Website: walmart
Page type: orders-overview
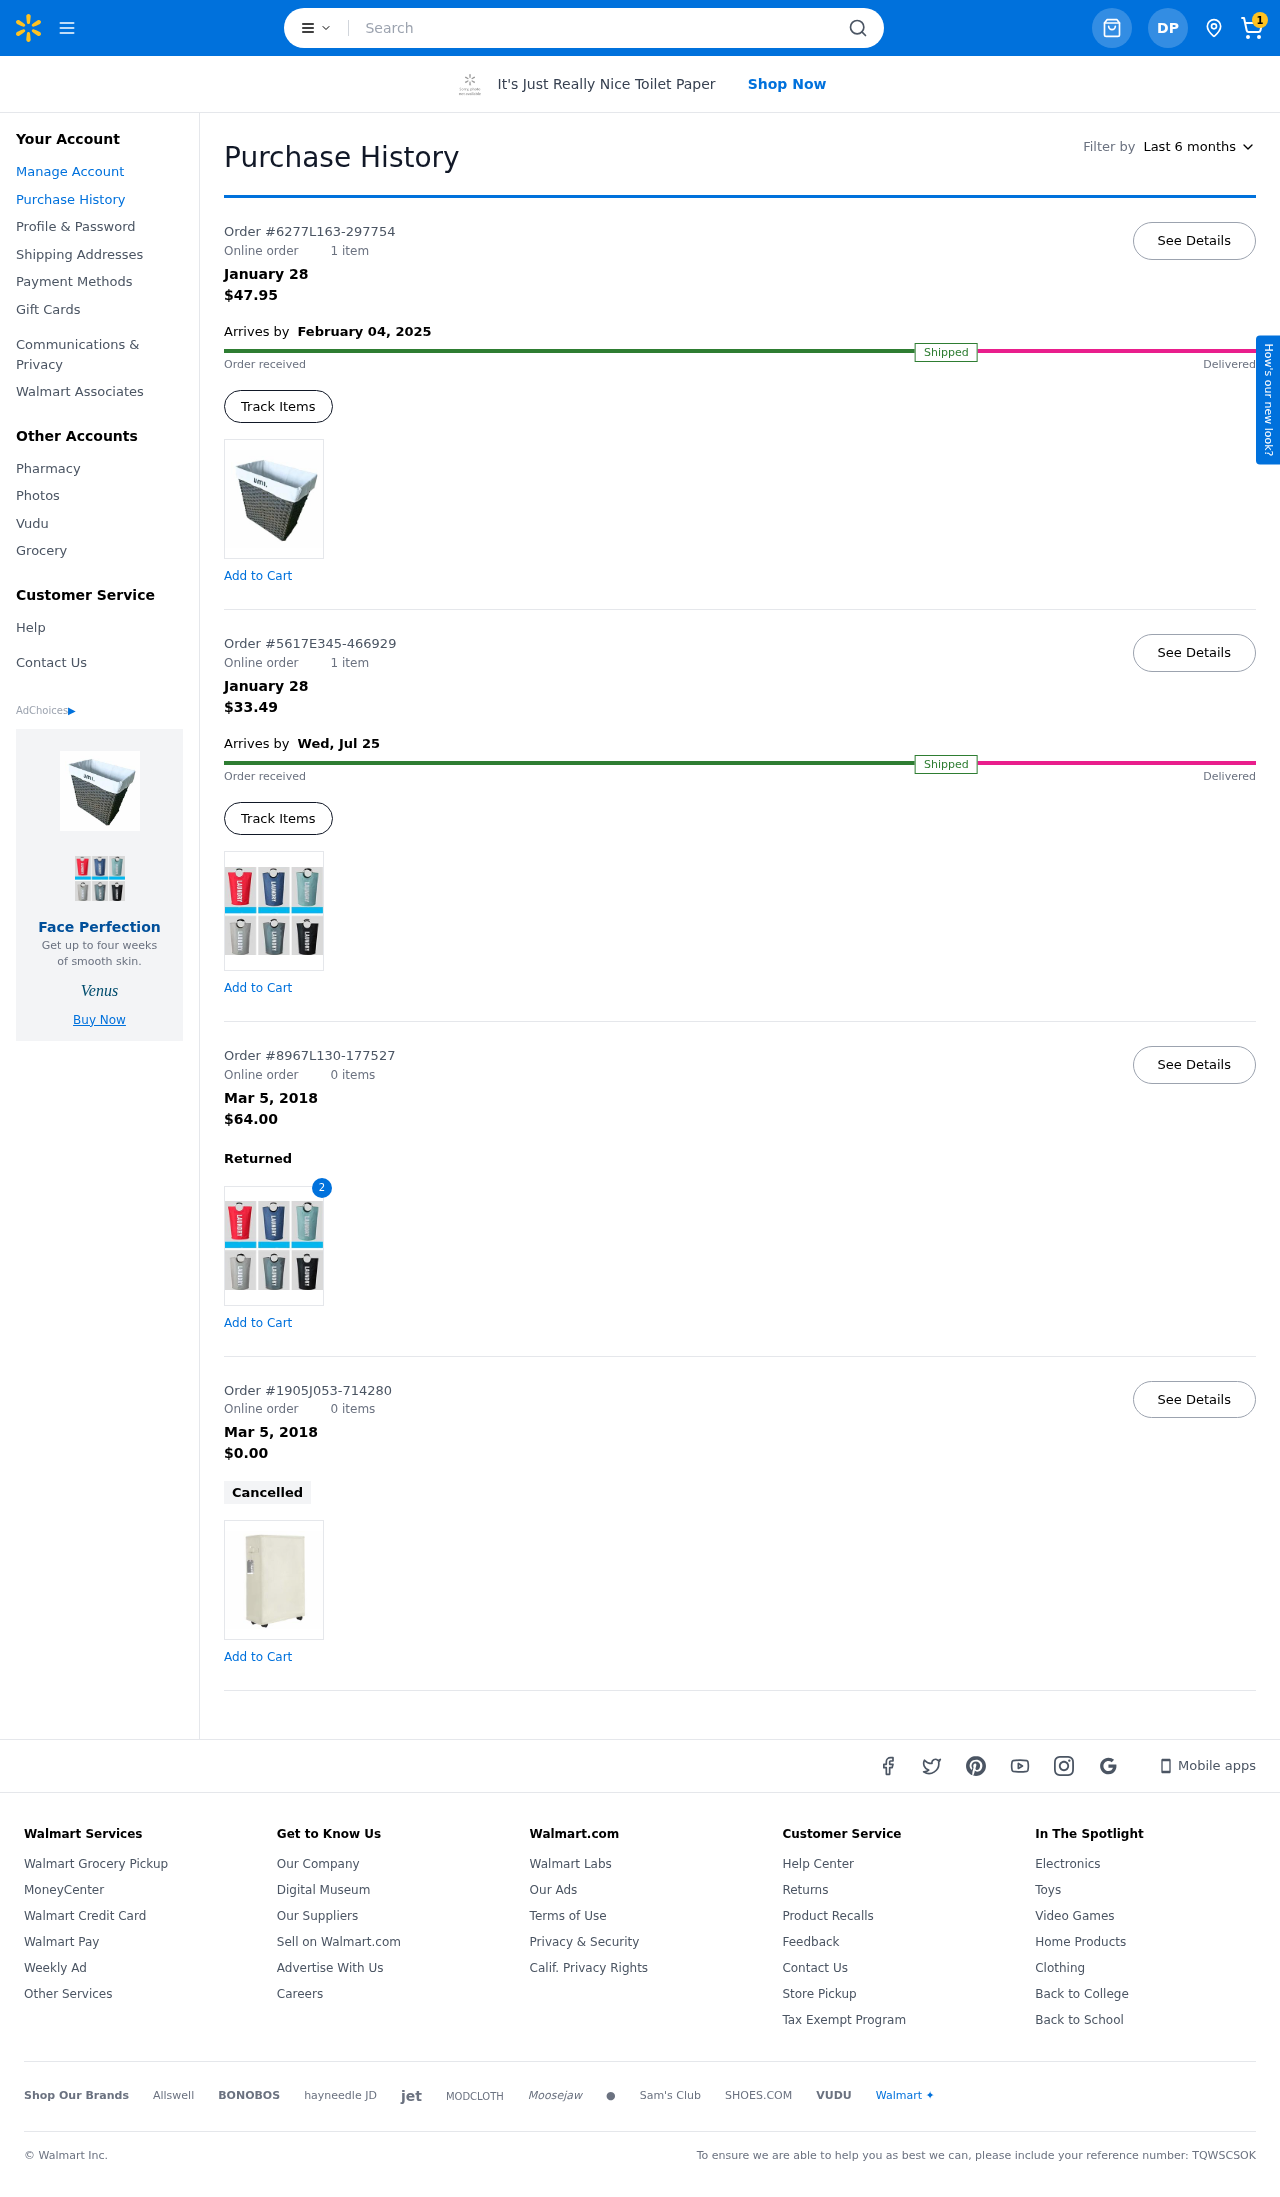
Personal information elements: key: PII_INITIALS
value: DP
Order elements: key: ORDER_NUM_ITEMS
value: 1
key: ORDER1_ID
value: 6277L163-297754
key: ORDER1_NUM_ITEMS
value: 1 item
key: ORDER1_DATE
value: January 28
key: ORDER1_TOTAL
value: $47.95
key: ORDER1_DELIVERY_DATE
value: February 04, 2025
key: ORDER2_ID
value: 5617E345-466929
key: ORDER2_NUM_ITEMS
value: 1 item
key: ORDER2_DATE
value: January 28
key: ORDER2_TOTAL
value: $33.49
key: ORDER2_DELIVERY_DATE
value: Wed, Jul 25
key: ORDER3_ID
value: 8967L130-177527
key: ORDER3_NUM_ITEMS
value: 0 items
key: ORDER3_DATE
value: Mar 5, 2018
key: ORDER3_TOTAL
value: $64.00
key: ORDER3_ITEM_QTY
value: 2
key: ORDER4_ID
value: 1905J053-714280
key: ORDER4_NUM_ITEMS
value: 0 items
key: ORDER4_DATE
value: Mar 5, 2018
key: ORDER4_TOTAL
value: $0.00
Search elements: key: HEADER_SEARCH
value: Search